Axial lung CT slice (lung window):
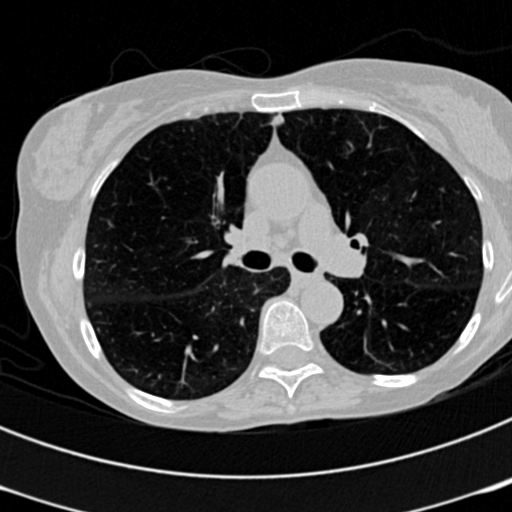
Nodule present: no